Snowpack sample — Buffalo Mountain, Silverthorne, Colorado, USA (1/25/25, 10:11 AM MST)
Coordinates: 39.6222, -106.1139
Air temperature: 22 °F
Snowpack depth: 110 cm
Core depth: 30 cm
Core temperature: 42.8 °F
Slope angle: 12°, slope face: 102°
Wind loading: high
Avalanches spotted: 0
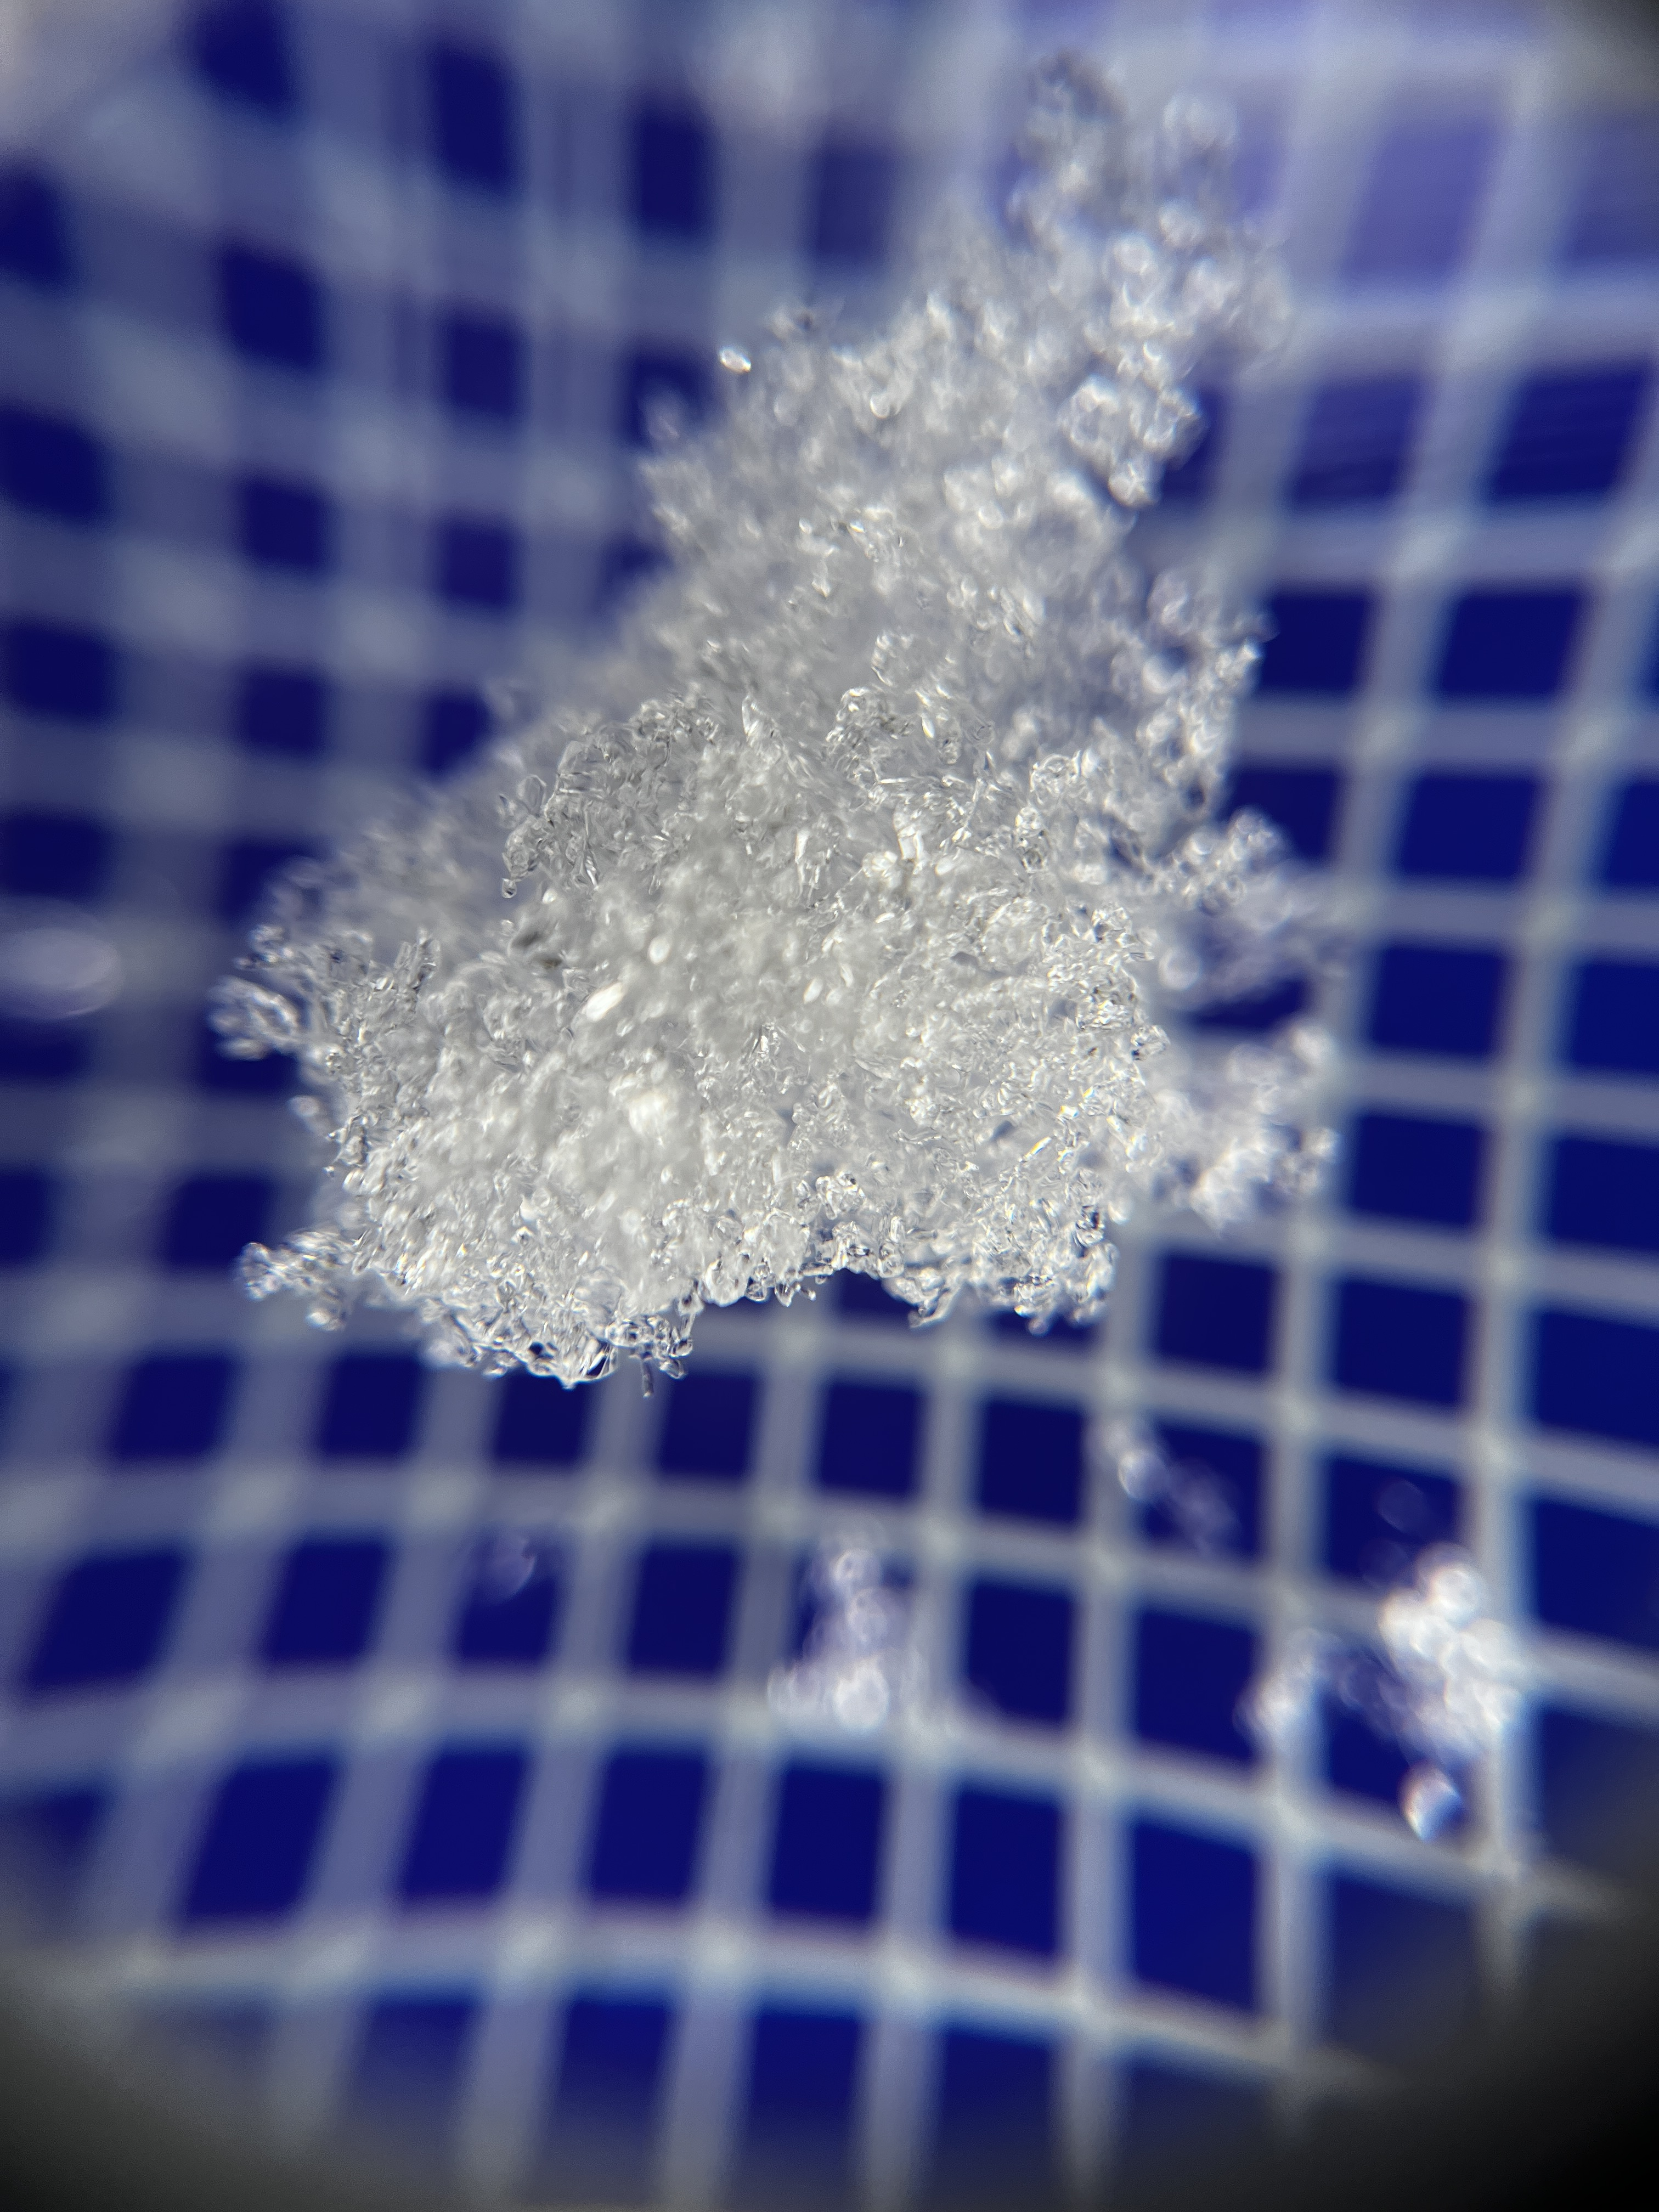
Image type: magnified_profile
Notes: No avalanches nearby, collected on the outskirts of a fire break 15 meters from the treeline, on way to Buffalo and Red Mountain